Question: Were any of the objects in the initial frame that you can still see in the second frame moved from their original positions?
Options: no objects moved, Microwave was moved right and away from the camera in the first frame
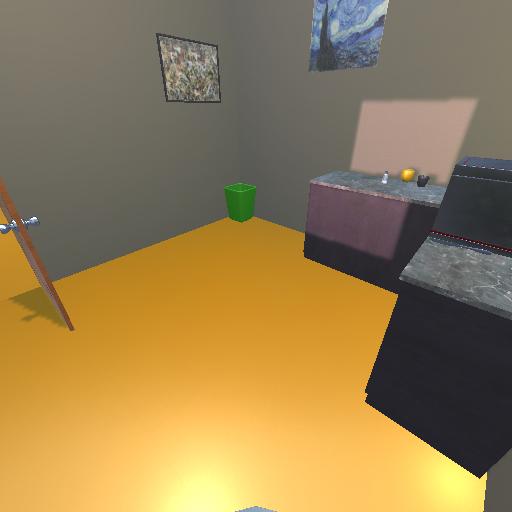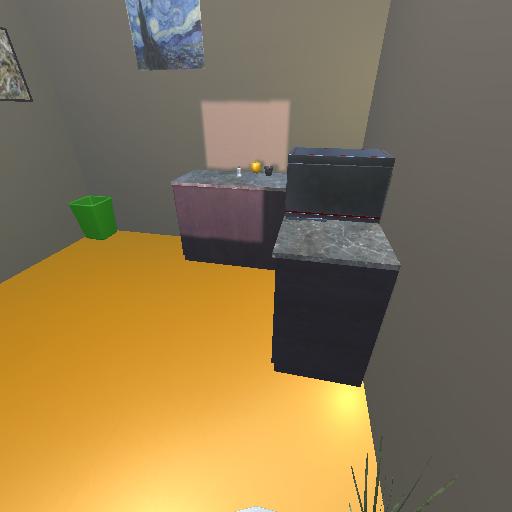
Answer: no objects moved